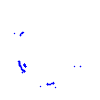
Particle: pion